Interaction volume radius: 5 \u00c5
Interaction volume height: 50 \u00c5
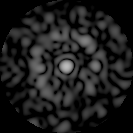
Disorder parameter: 0.7944